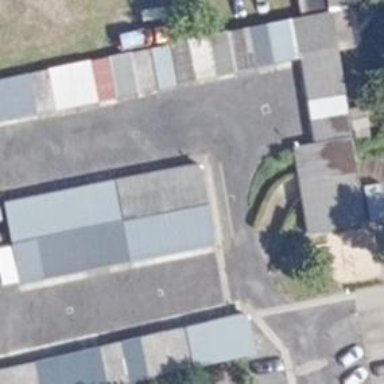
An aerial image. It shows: Area designated for garages.